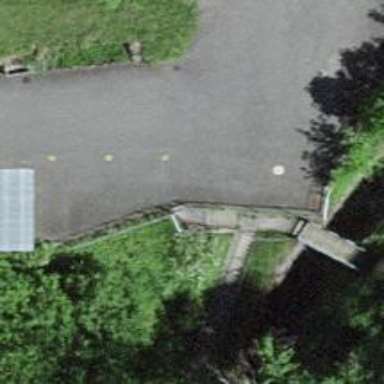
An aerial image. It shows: Cobblestone footway.